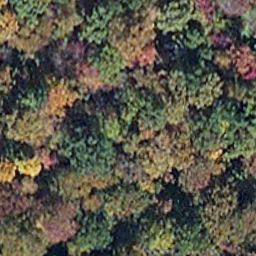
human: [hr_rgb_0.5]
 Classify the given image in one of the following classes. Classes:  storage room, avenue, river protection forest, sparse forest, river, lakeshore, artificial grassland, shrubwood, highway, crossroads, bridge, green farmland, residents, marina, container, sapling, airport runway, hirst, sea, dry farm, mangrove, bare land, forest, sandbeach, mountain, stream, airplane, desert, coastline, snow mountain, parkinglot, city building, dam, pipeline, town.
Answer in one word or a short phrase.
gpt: mangrove